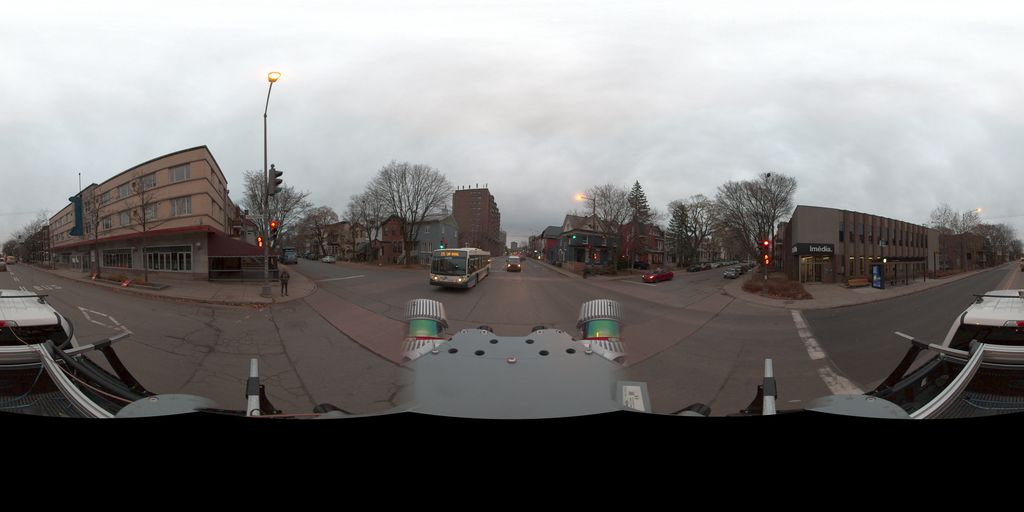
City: quebec_city